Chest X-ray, AP view. Patient: 46 years old, sex M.
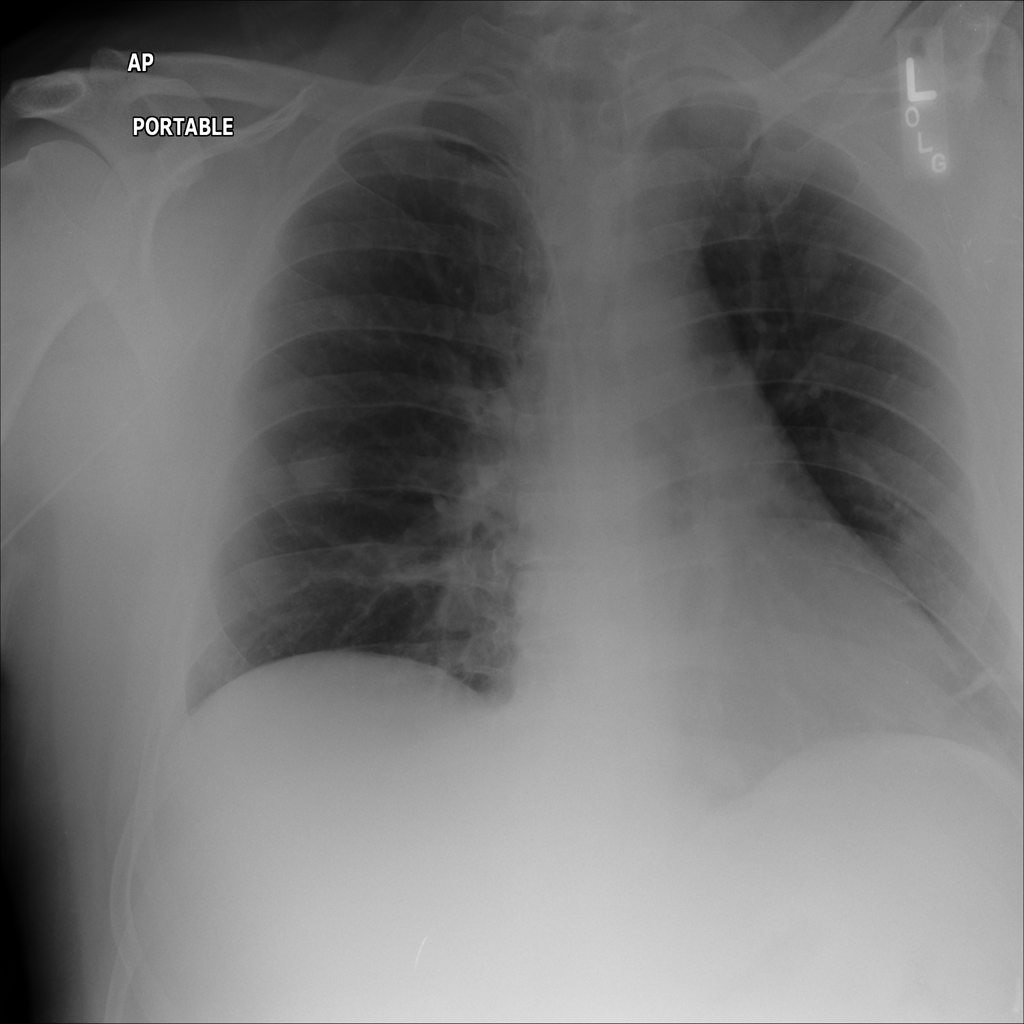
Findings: No Finding